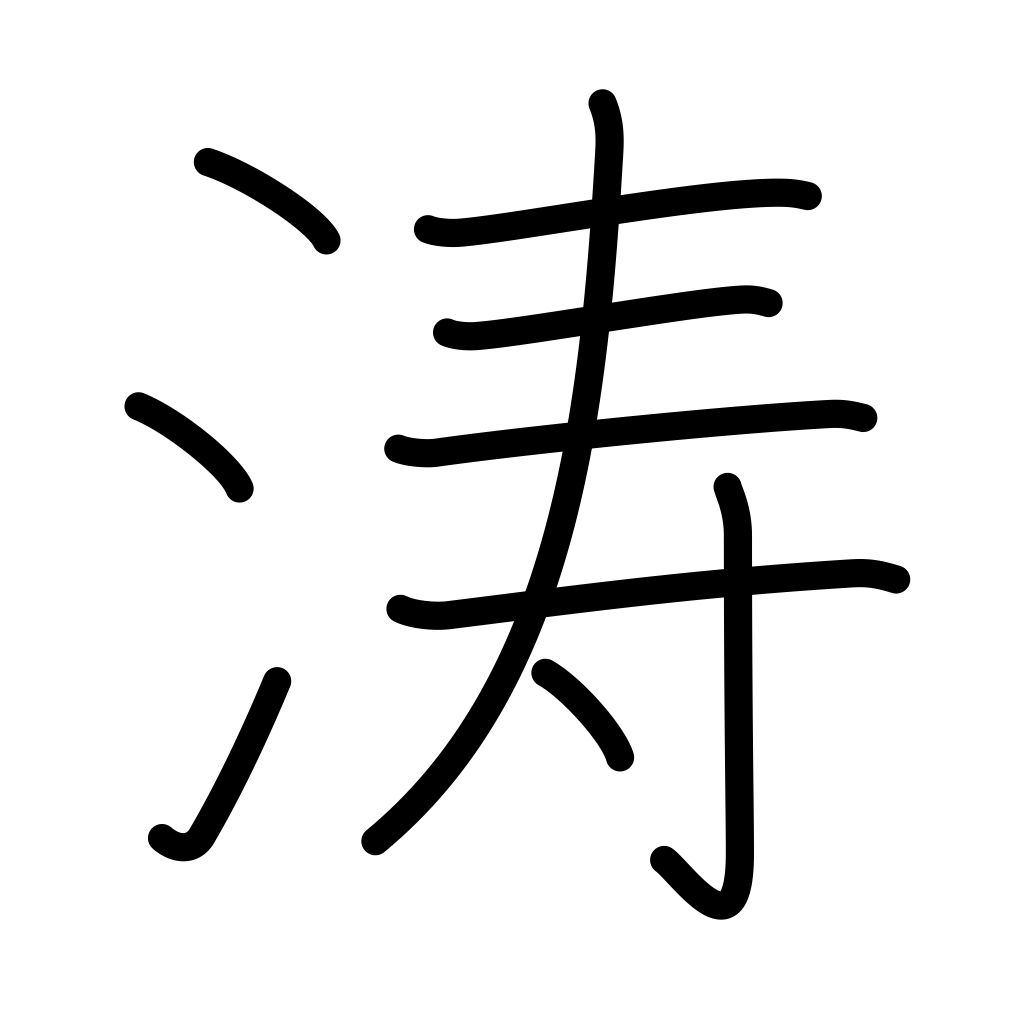
Meaning: waves, billows